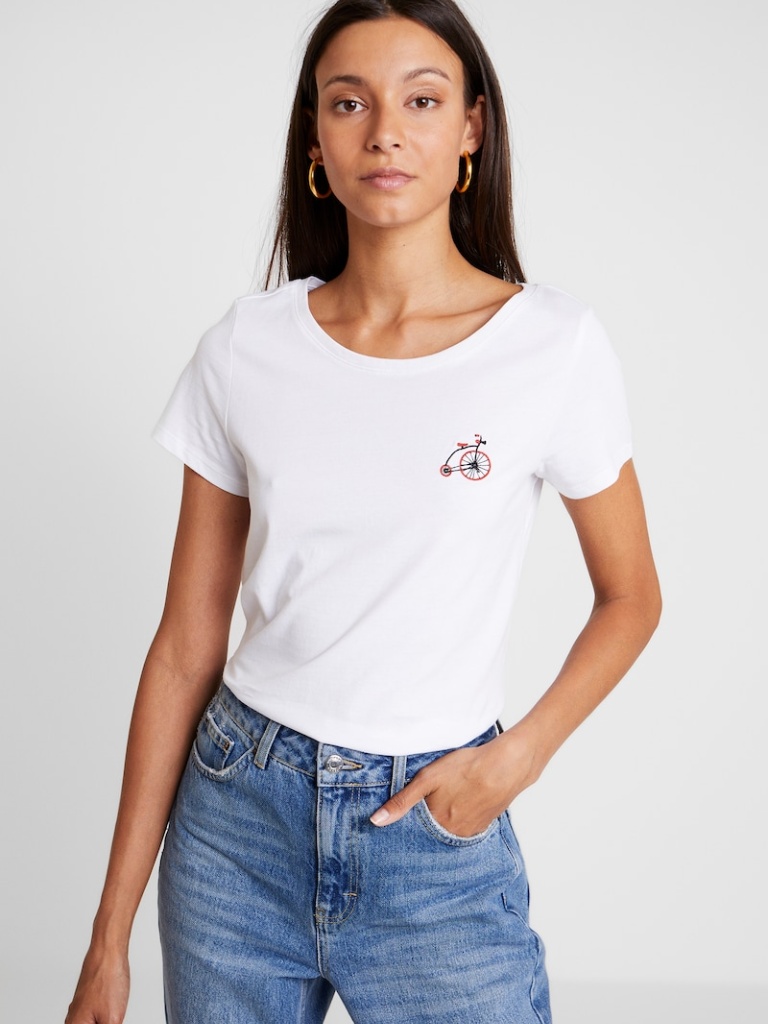
cotton fitted short sleeve hip length Untucked crew t-shirt